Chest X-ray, PA view. Patient: 47 years old, sex F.
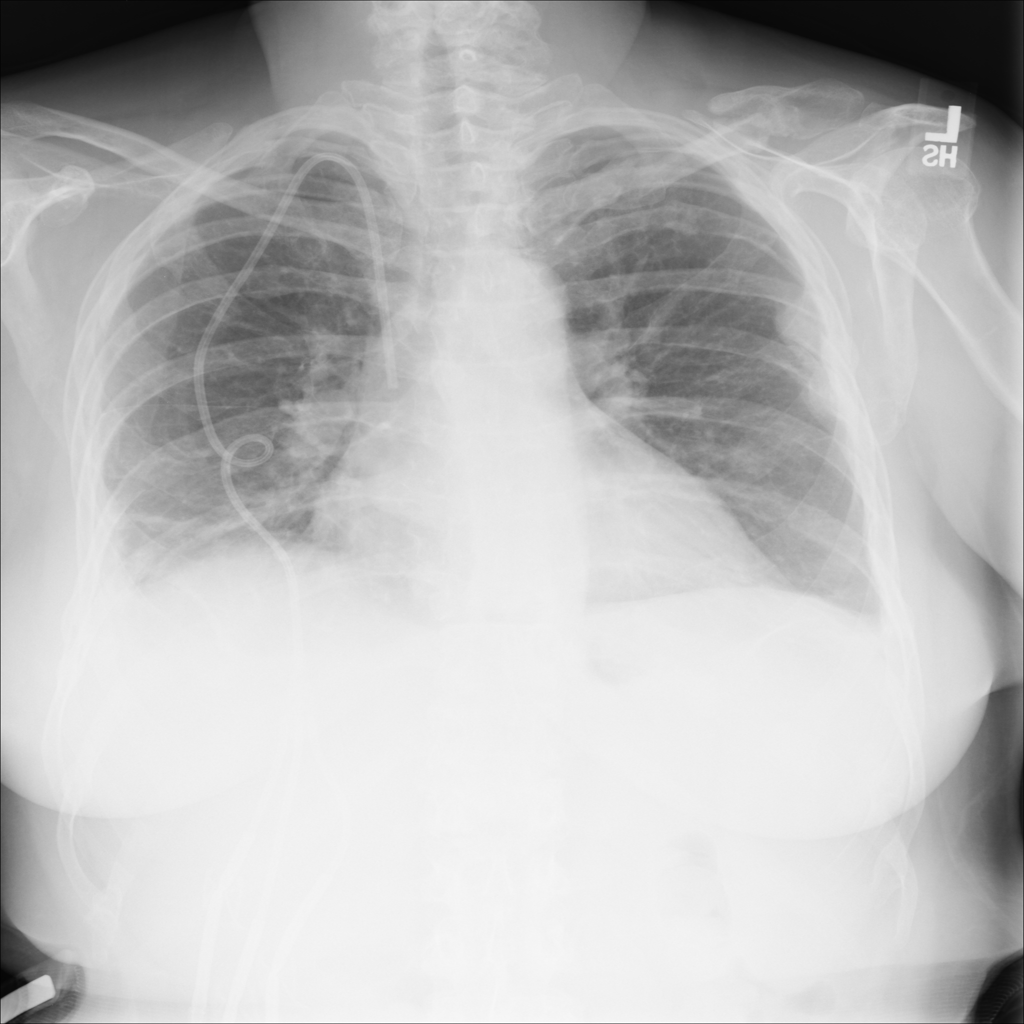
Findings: Mass